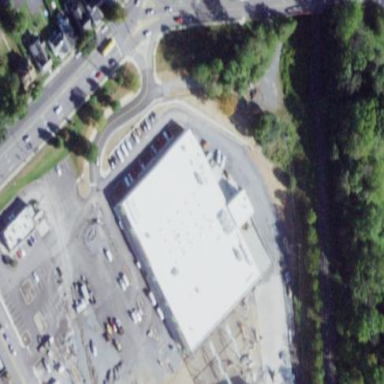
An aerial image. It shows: Building that houses supermarket.